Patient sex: M
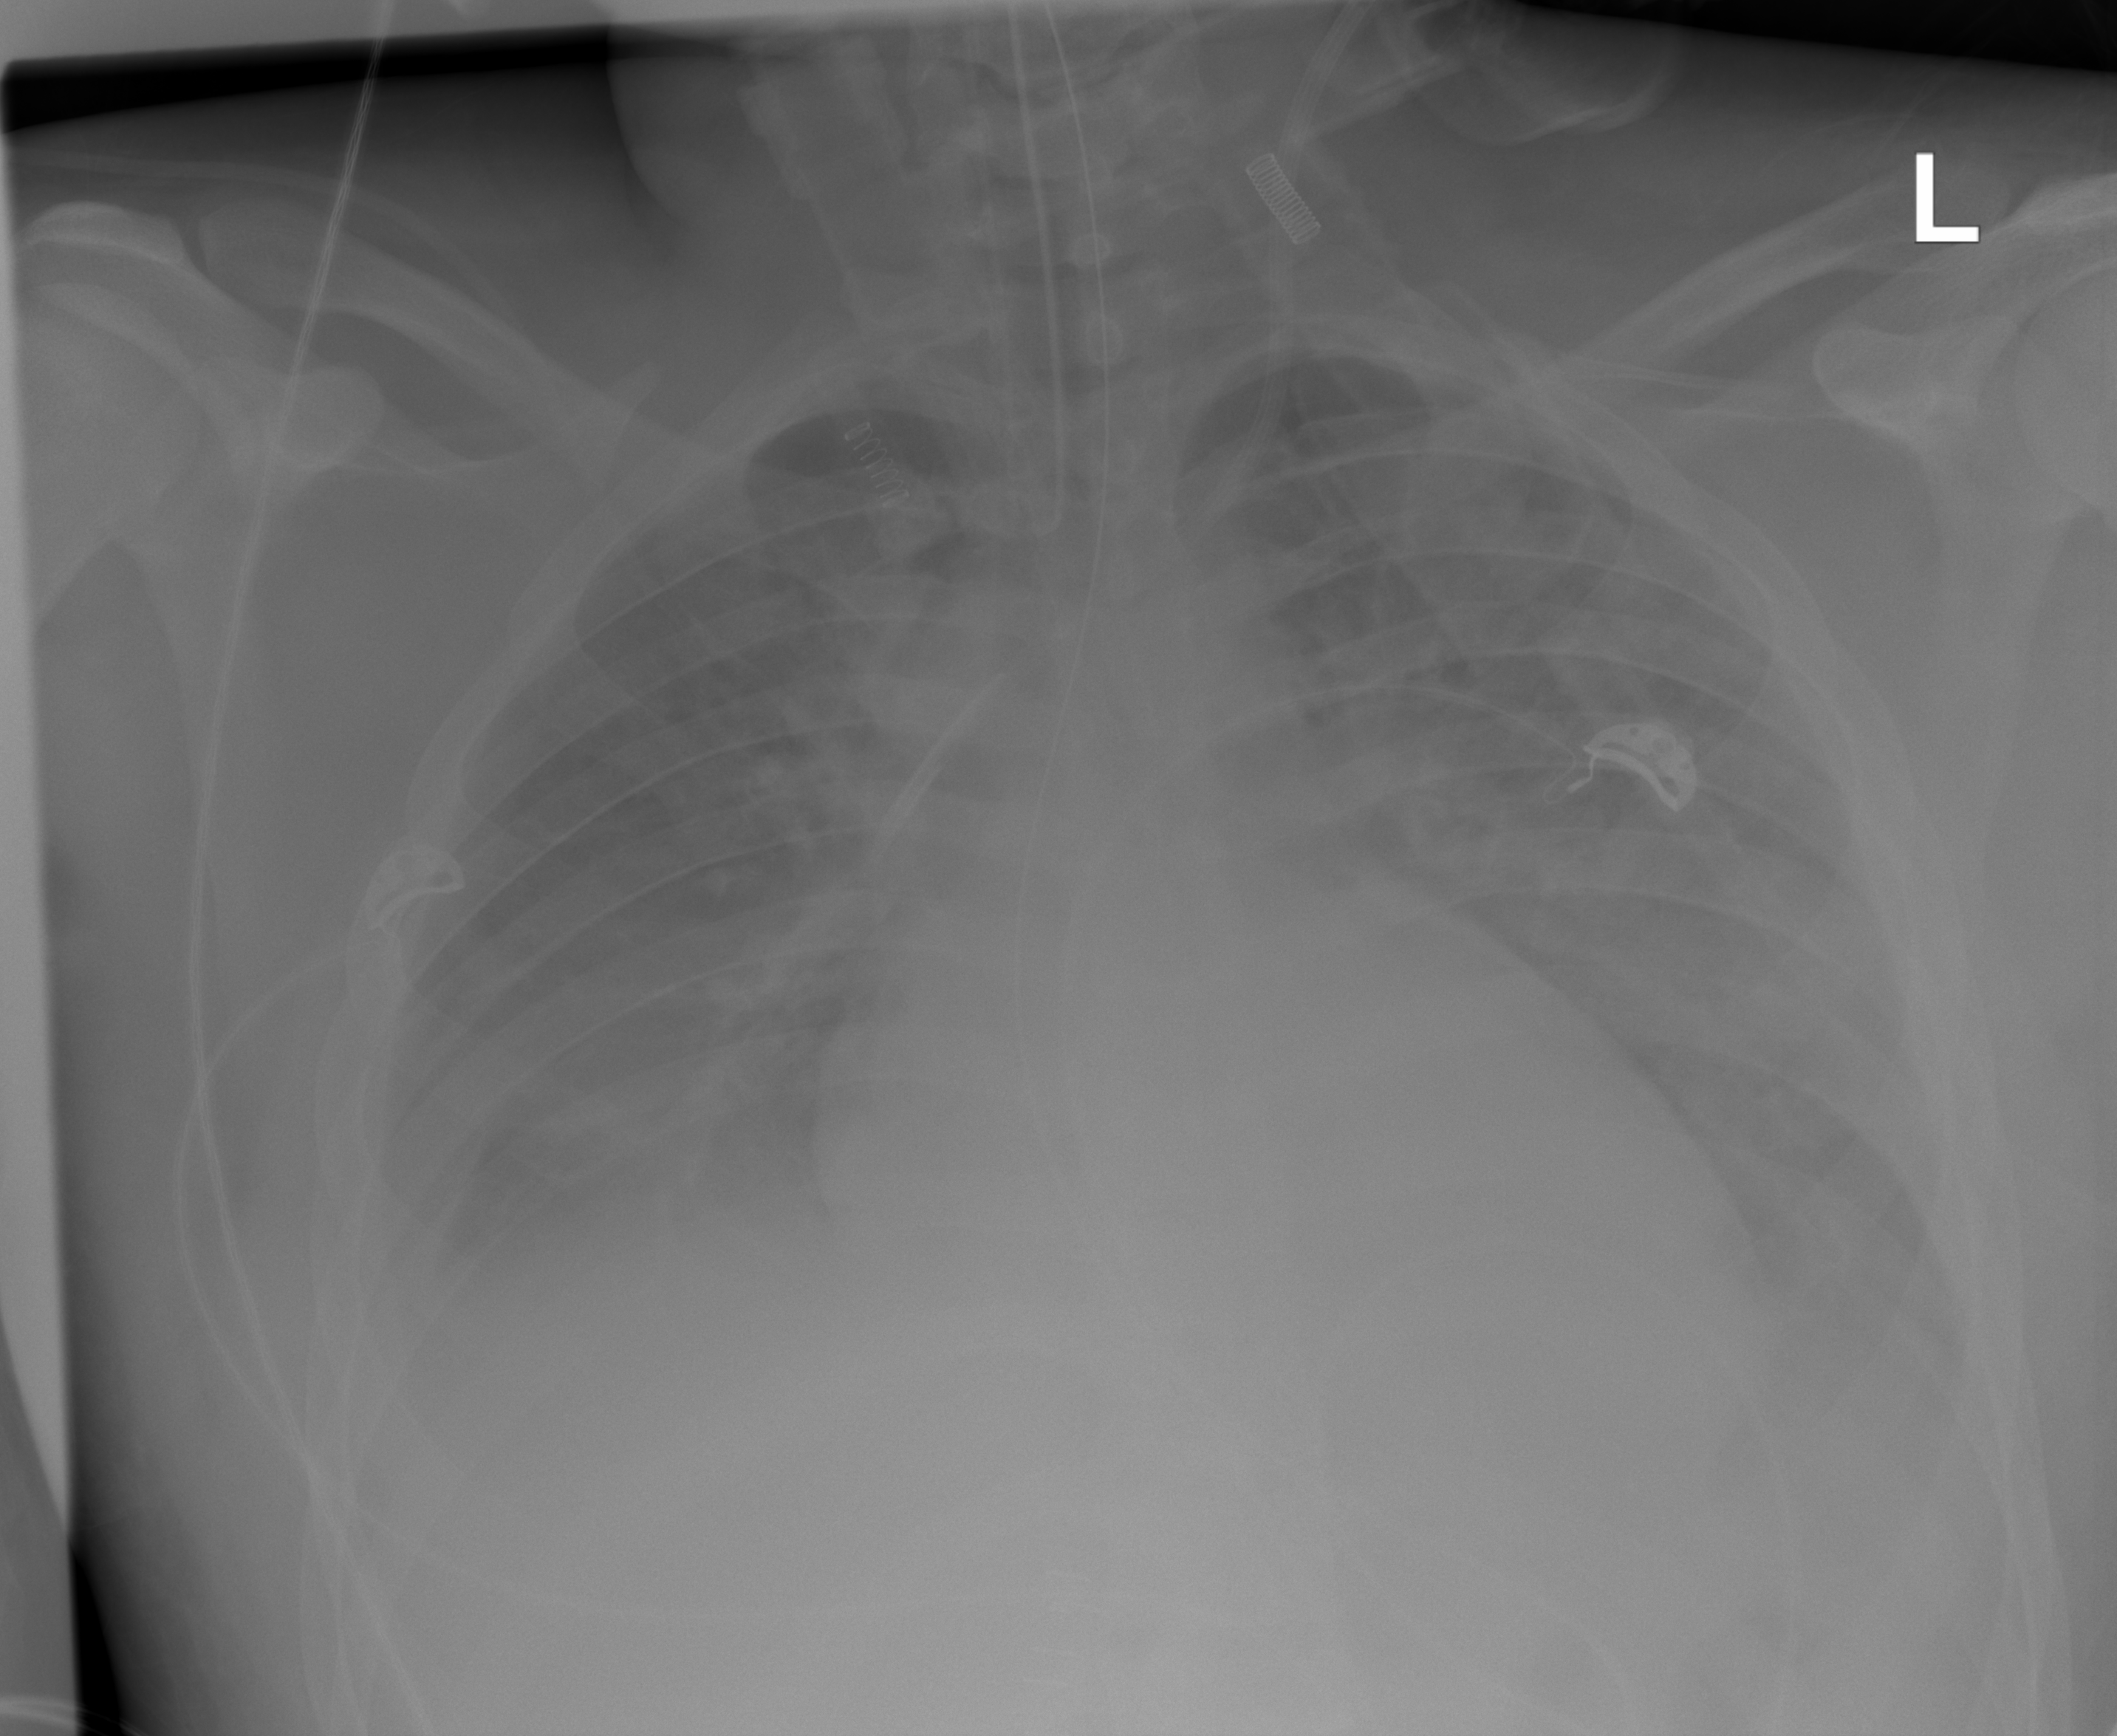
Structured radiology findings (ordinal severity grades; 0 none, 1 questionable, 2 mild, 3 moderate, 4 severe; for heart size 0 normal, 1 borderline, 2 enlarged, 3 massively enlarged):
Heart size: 2
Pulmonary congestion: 3
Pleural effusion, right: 3
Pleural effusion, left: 3
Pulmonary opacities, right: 3
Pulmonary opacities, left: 3
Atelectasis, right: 2
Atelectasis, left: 2